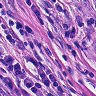
Metastatic tissue present: no